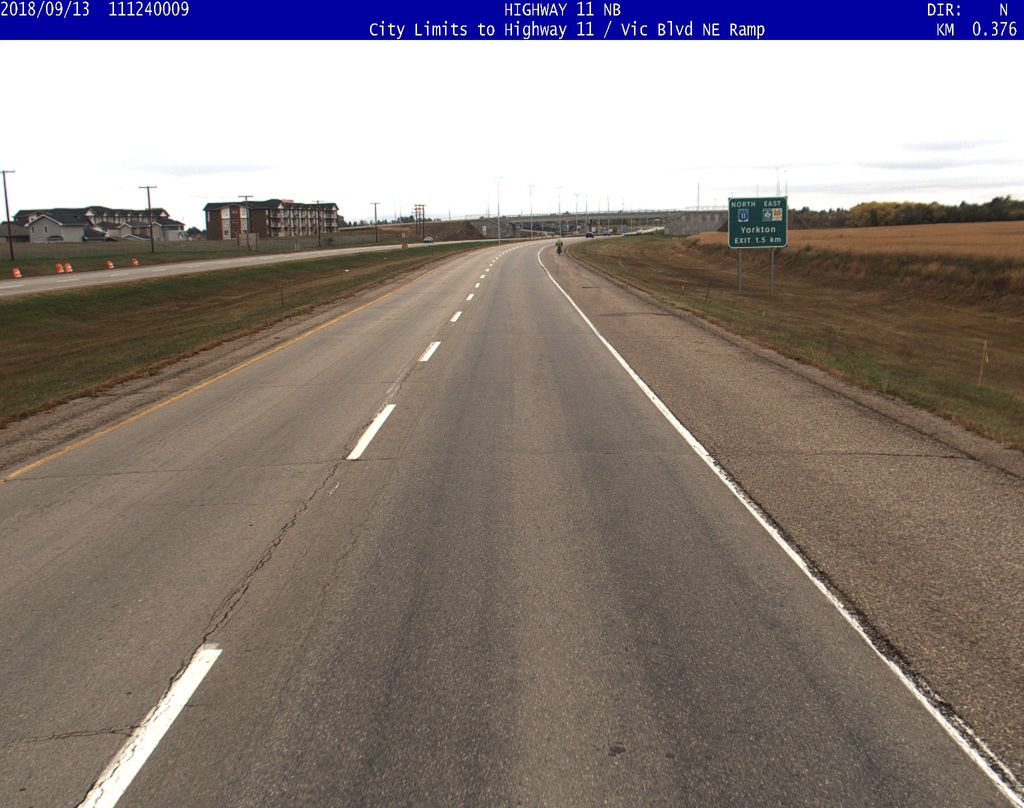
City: saskatoon